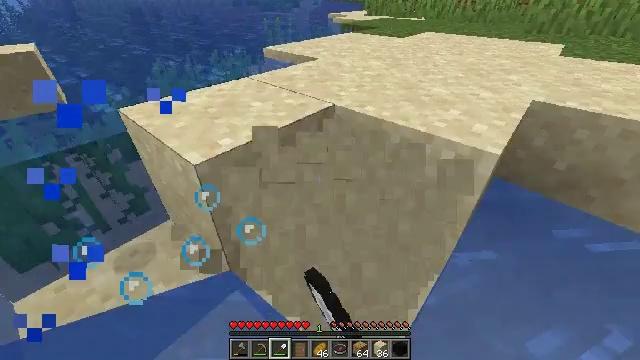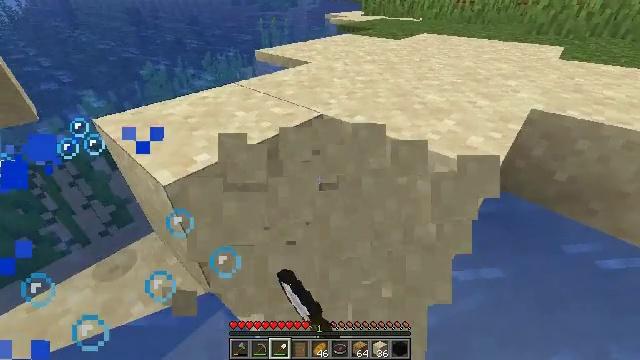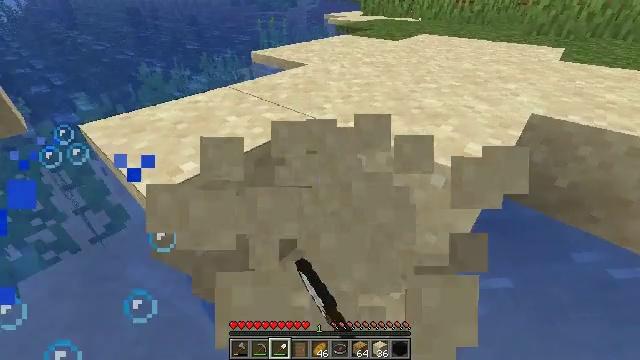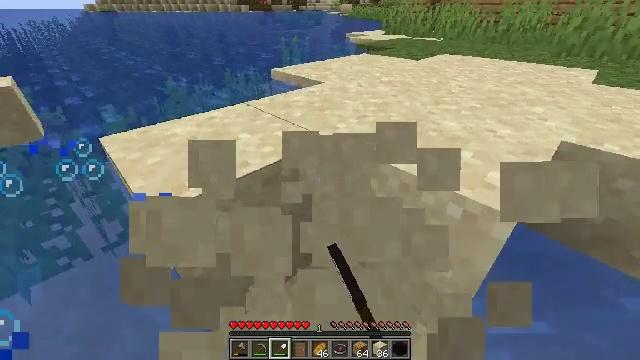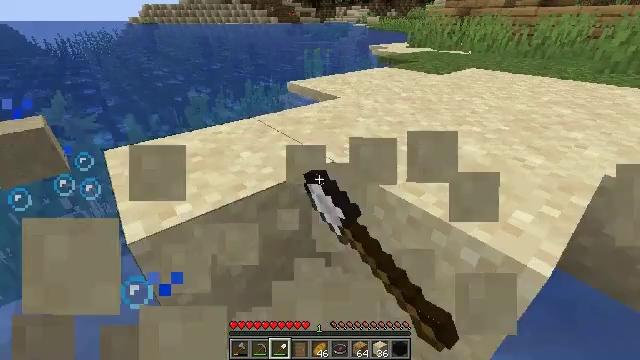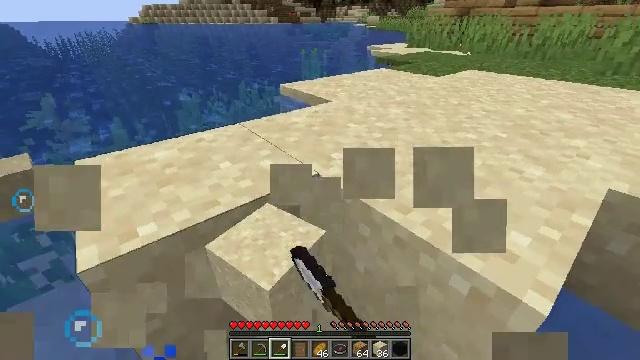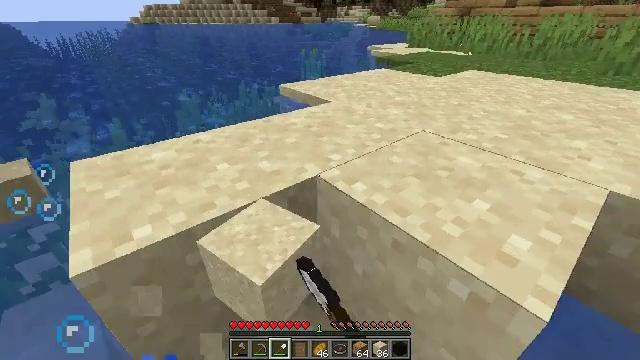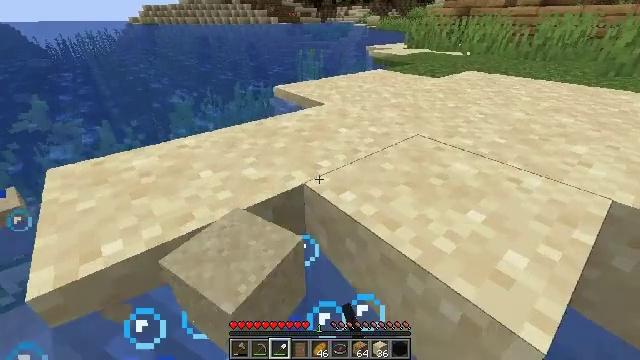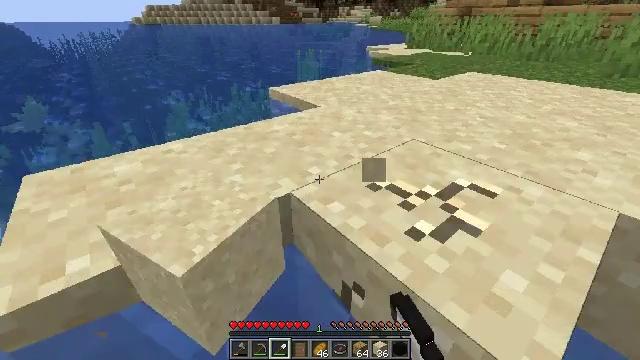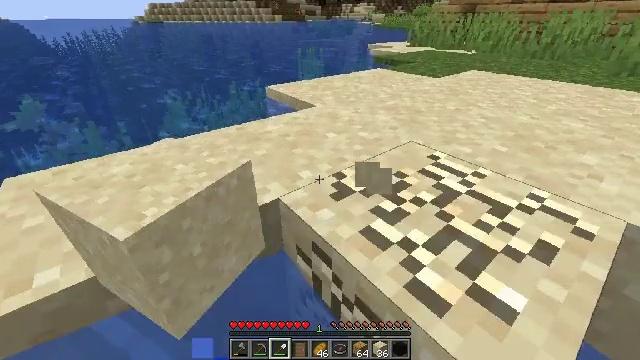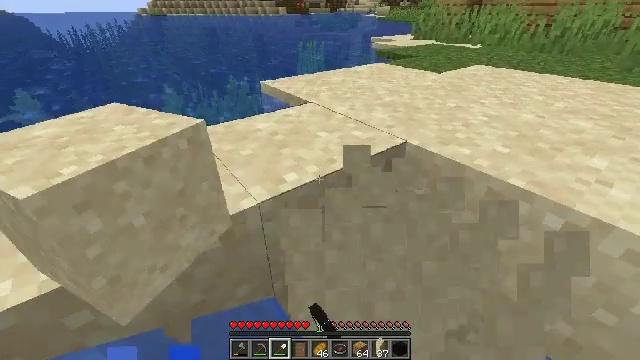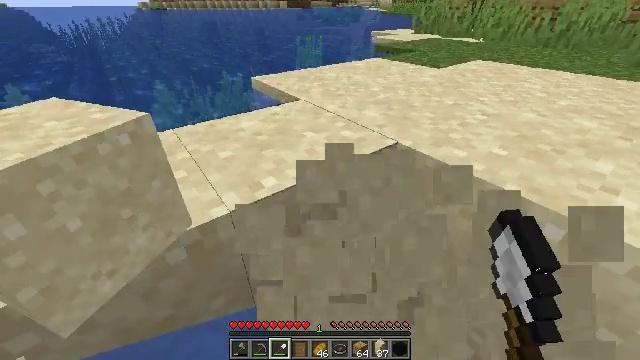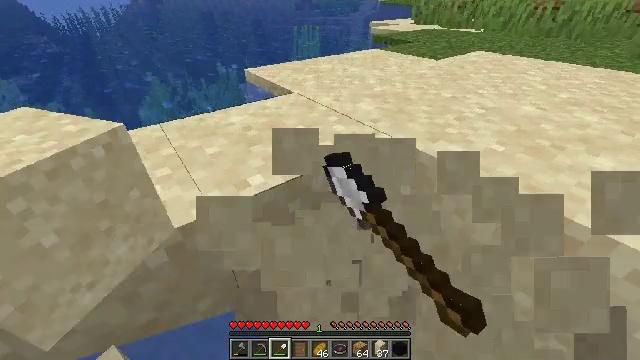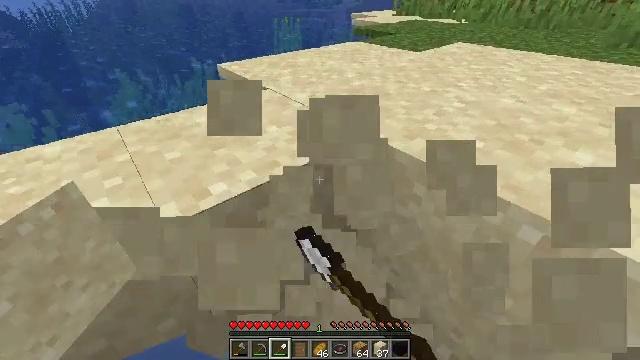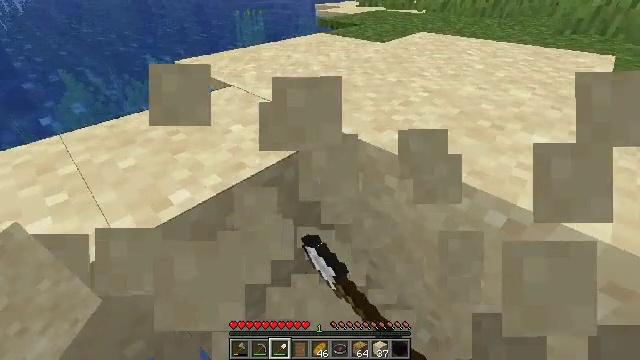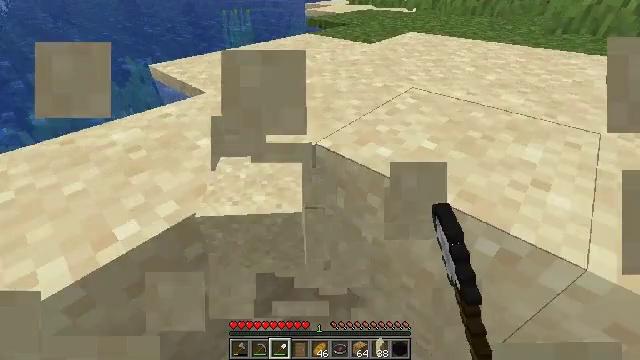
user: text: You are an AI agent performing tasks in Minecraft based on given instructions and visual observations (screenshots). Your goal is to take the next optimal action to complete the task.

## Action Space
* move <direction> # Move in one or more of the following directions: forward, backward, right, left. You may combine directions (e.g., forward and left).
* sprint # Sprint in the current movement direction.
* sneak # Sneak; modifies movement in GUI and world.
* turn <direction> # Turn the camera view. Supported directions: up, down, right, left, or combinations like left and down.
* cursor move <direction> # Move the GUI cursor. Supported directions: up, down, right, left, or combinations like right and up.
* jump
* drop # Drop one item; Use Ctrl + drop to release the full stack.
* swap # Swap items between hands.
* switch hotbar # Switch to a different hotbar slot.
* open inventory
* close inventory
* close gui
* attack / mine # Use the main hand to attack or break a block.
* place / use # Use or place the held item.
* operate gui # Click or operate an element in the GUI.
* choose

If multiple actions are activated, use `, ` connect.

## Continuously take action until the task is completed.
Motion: motion action
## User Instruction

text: Gather sand from the desert.
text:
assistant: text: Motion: move forward, attack / mine
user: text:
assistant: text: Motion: move forward, attack / mine
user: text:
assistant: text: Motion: move forward, turn left and up, attack / mine
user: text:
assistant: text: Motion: move forward, turn left and up, attack / mine
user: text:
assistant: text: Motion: move forward, attack / mine
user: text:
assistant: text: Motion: move forward, attack / mine
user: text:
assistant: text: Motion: move forward, attack / mine
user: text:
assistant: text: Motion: move forward, attack / mine
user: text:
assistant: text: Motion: move forward, attack / mine
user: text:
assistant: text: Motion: move forward, turn down, attack / mine
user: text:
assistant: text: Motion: move forward, turn down, attack / mine
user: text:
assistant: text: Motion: move forward, turn down, attack / mine
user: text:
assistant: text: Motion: move forward, turn right and down, attack / mine
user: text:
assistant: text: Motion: move forward, turn right and down, attack / mine
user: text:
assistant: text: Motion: move forward, turn right, attack / mine
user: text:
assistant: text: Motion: move forward, attack / mine
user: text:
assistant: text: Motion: move forward, attack / mine
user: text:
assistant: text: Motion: move forward, turn left and up, attack / mine
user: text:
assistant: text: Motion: move forward, attack / mine
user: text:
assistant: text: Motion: move forward, turn left, attack / mine
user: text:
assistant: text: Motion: move forward, turn left, attack / mine
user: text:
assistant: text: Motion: move forward, turn left and down, attack / mine
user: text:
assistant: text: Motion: move forward, turn left, attack / mine
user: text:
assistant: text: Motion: move forward, turn left, attack / mine
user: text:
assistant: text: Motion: attack / mine